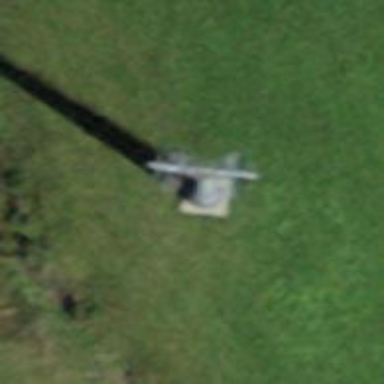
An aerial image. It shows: Pylon used for aerialway.